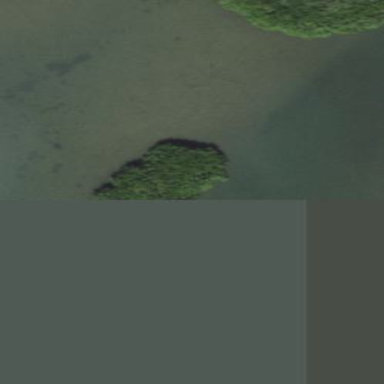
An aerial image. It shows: Islet.